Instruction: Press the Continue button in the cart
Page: cart
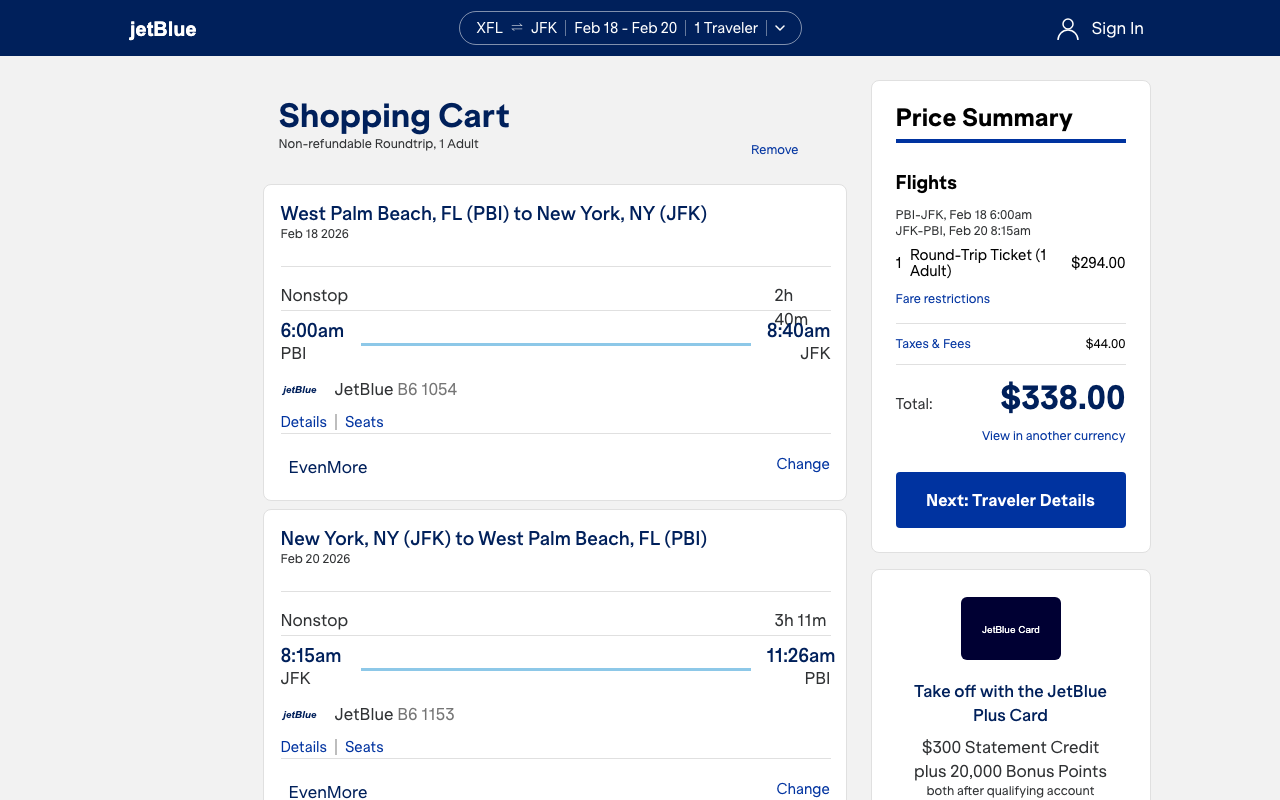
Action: click